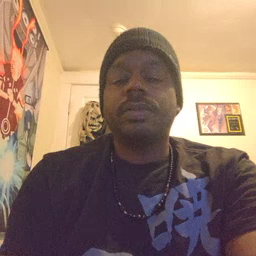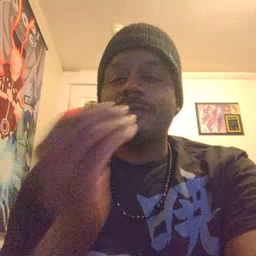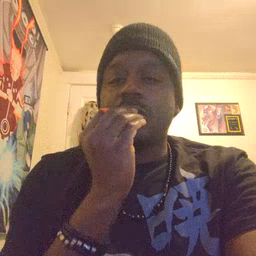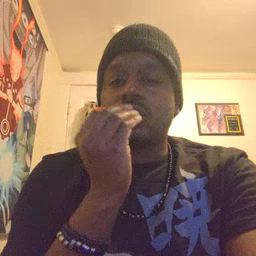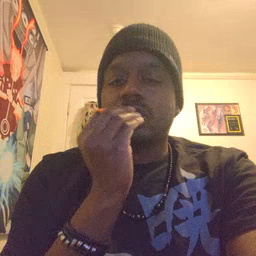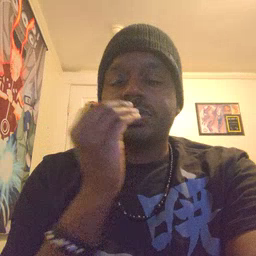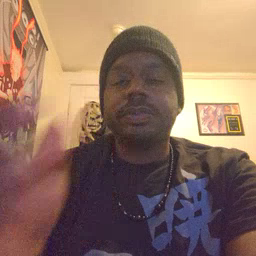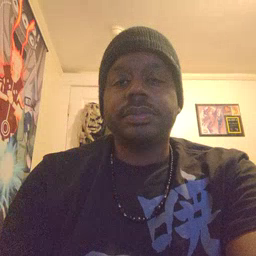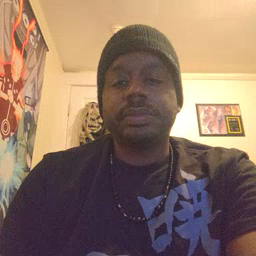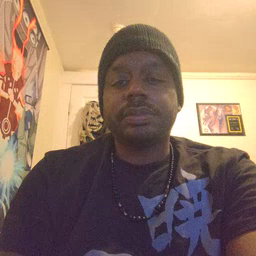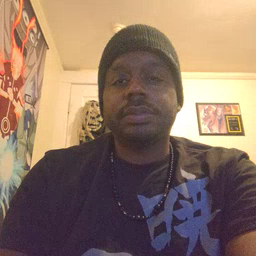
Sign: food